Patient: sex M, age 35
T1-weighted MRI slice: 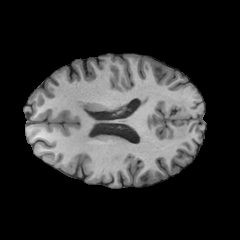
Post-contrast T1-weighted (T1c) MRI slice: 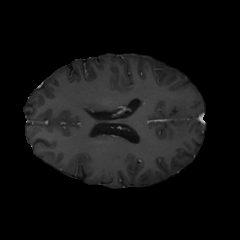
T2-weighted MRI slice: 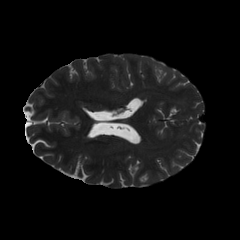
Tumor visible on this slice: no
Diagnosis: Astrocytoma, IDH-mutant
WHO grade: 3